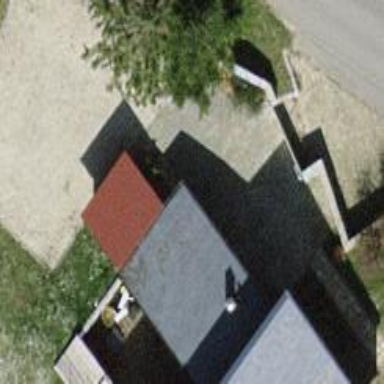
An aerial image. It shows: Simple and straightforward house.